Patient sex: M
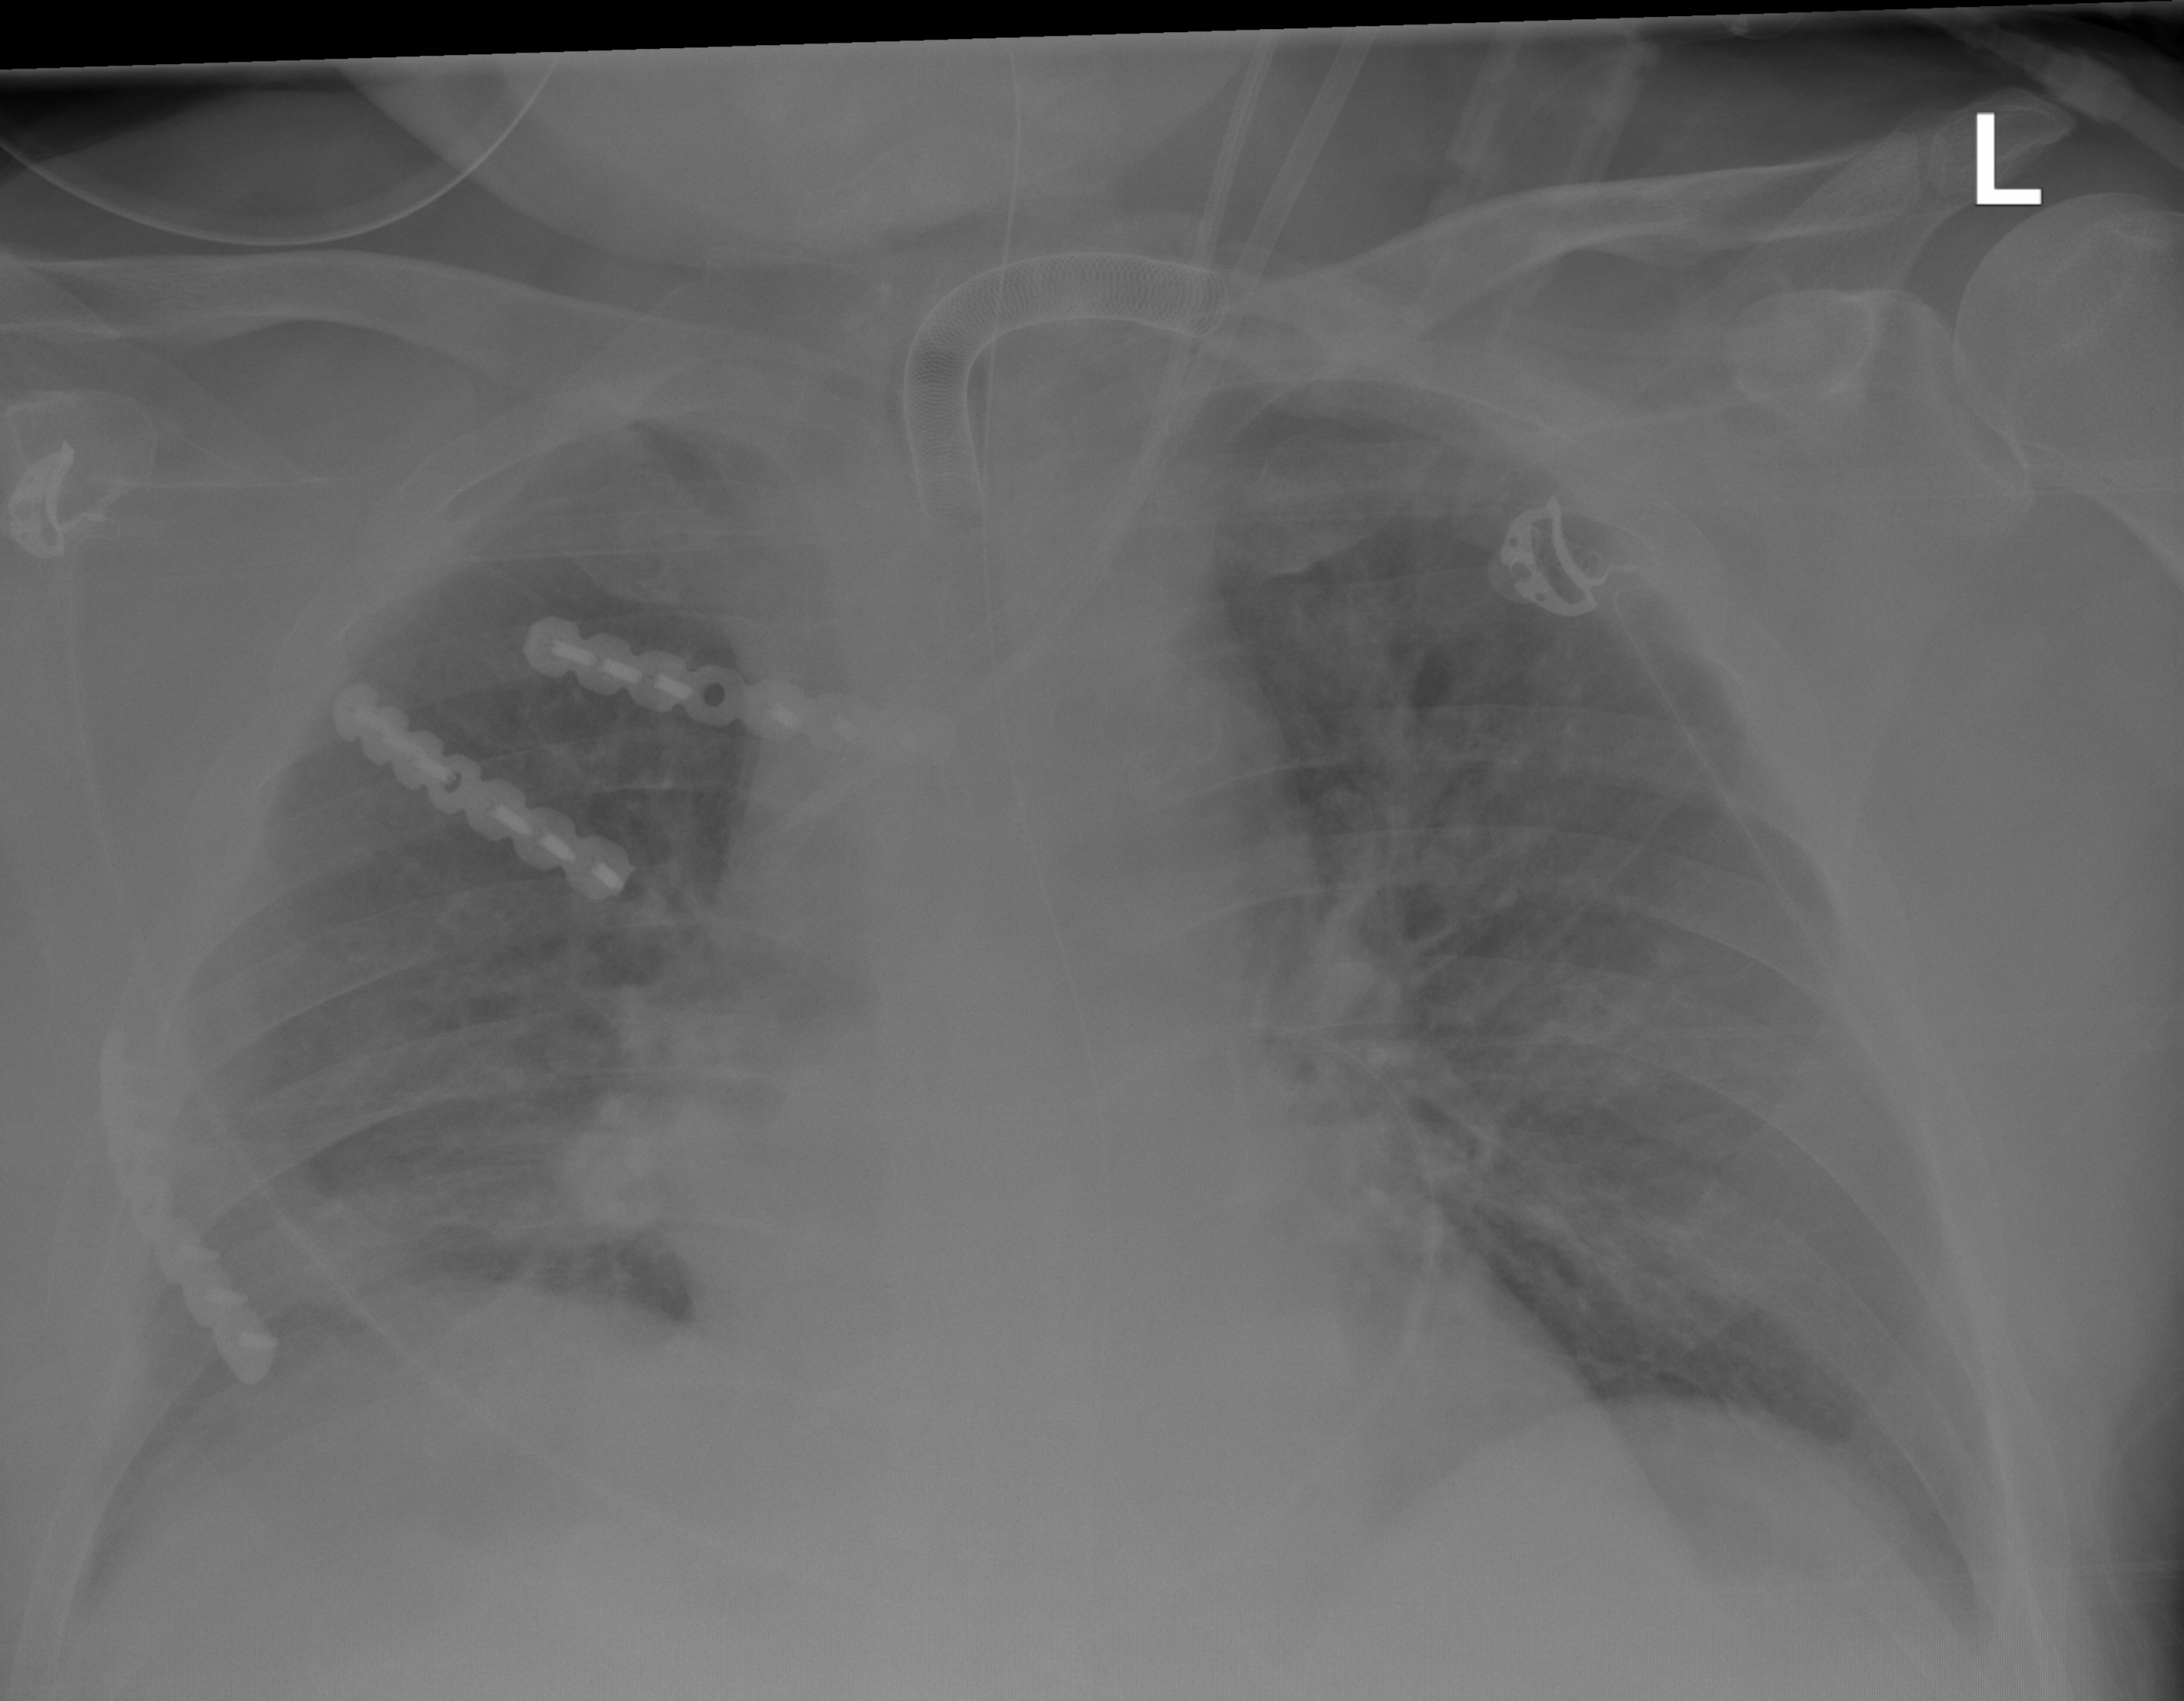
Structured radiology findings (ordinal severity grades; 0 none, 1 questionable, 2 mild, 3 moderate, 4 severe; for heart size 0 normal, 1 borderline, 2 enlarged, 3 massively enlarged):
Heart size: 2
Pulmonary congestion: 2
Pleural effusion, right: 0
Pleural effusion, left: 0
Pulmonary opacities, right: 0
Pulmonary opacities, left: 0
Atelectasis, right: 2
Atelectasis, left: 0